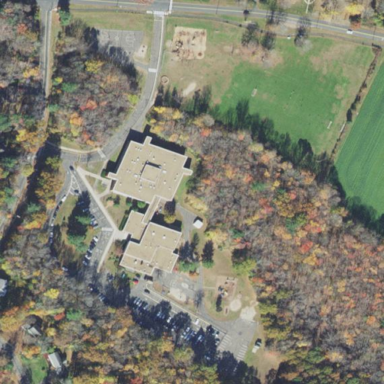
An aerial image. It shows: School.